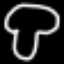
Label: mushroom